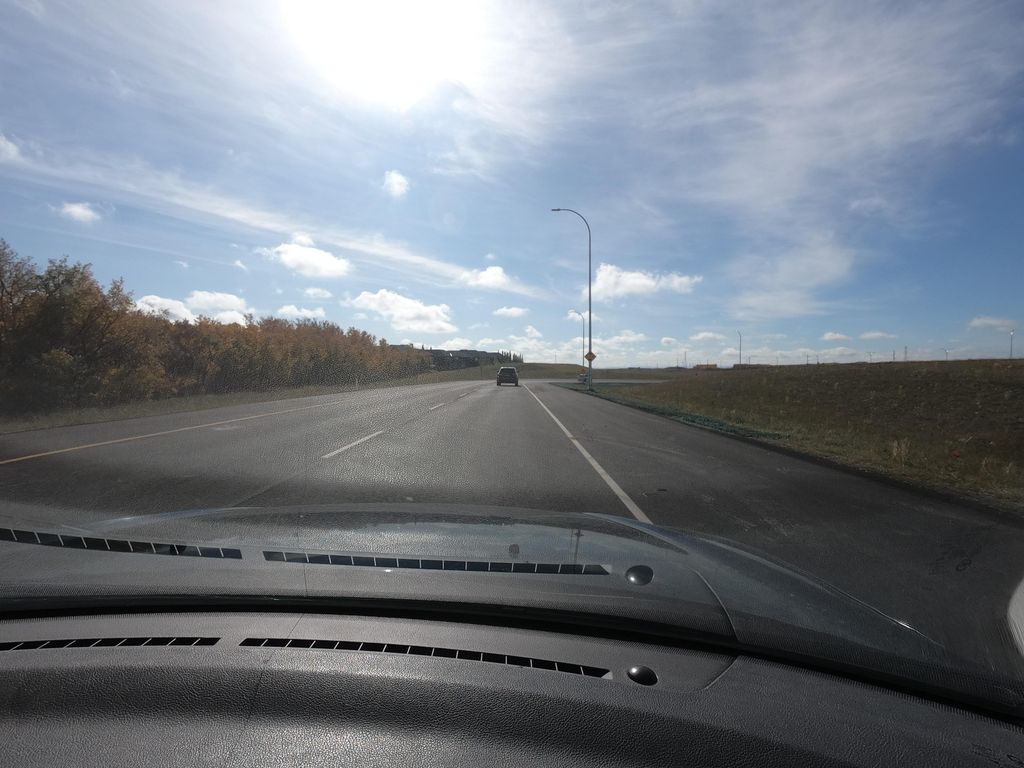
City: calgary